Question: Many times a day, on a new work computer, Visual Studio's code window turns red and blue all of a sudden! The problem only goes away if I restart that instance of Visual Studio or re-apply the fonts & colors settings, closing and opening a file/tab doesn't help.
Only the currently visible file gets the glitch at first when it happens, other open tabs generally retain their proper colors until I reopen them or I open new files - which are then shown with the glitched colors. Sometimes certain types of text in other open files turns blue though, like a virus spreading ;)

I'm guessing there's a plugin or a missing hotfix or glitchy graphics driver but I haven't figured out what the problem is yet and it's driving me nuts.
I've had this problem once before but don't recall how I fixed it, it's been a while since then and I have many similar installations since that's not showing this issue.
There's also a <URL> on it that is closed with status "cannot reproduce" - and it's easy for me to reproduce by simply launching IE9. Sometimes, however, the problem appears without me launching IE.
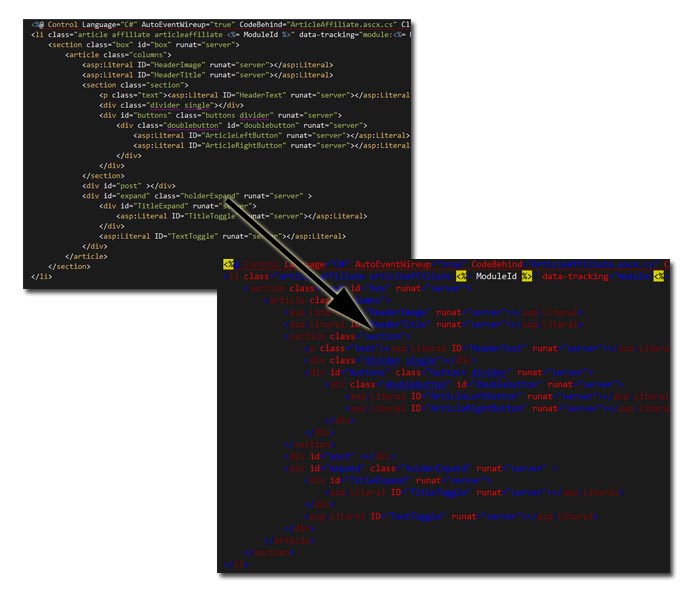
Answer: It seems it actually helped to update Nvidias graphics driver, even though it was just a few months old and for quite an old and trusted graphics card. Oh well - now I'm happy that the problem is gone, and upset that it was so easy.